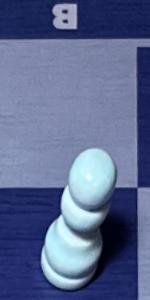
Label: Pawn_White